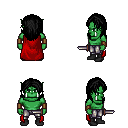
a pixel art fantasy rpg character, male body template, orc, green skin, red cape, metal pants, black long hairstyle, leather bracers, black shoes, dagger, four views (front, back, left, right), 2x2 character sprite sheet, small pixel art, hard edges, no anti-aliasing